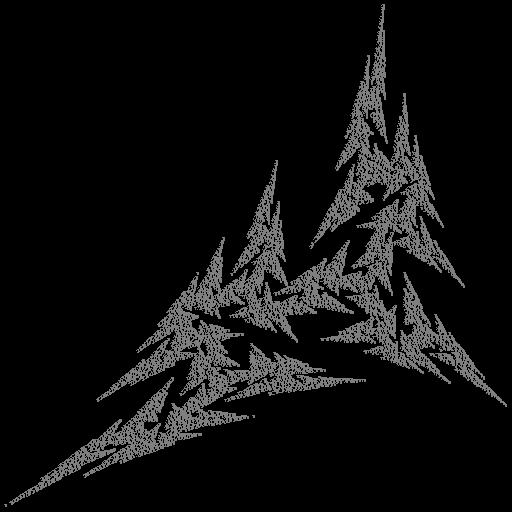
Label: snowcap